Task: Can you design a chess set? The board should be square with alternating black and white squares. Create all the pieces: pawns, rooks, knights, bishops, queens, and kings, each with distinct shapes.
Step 737:
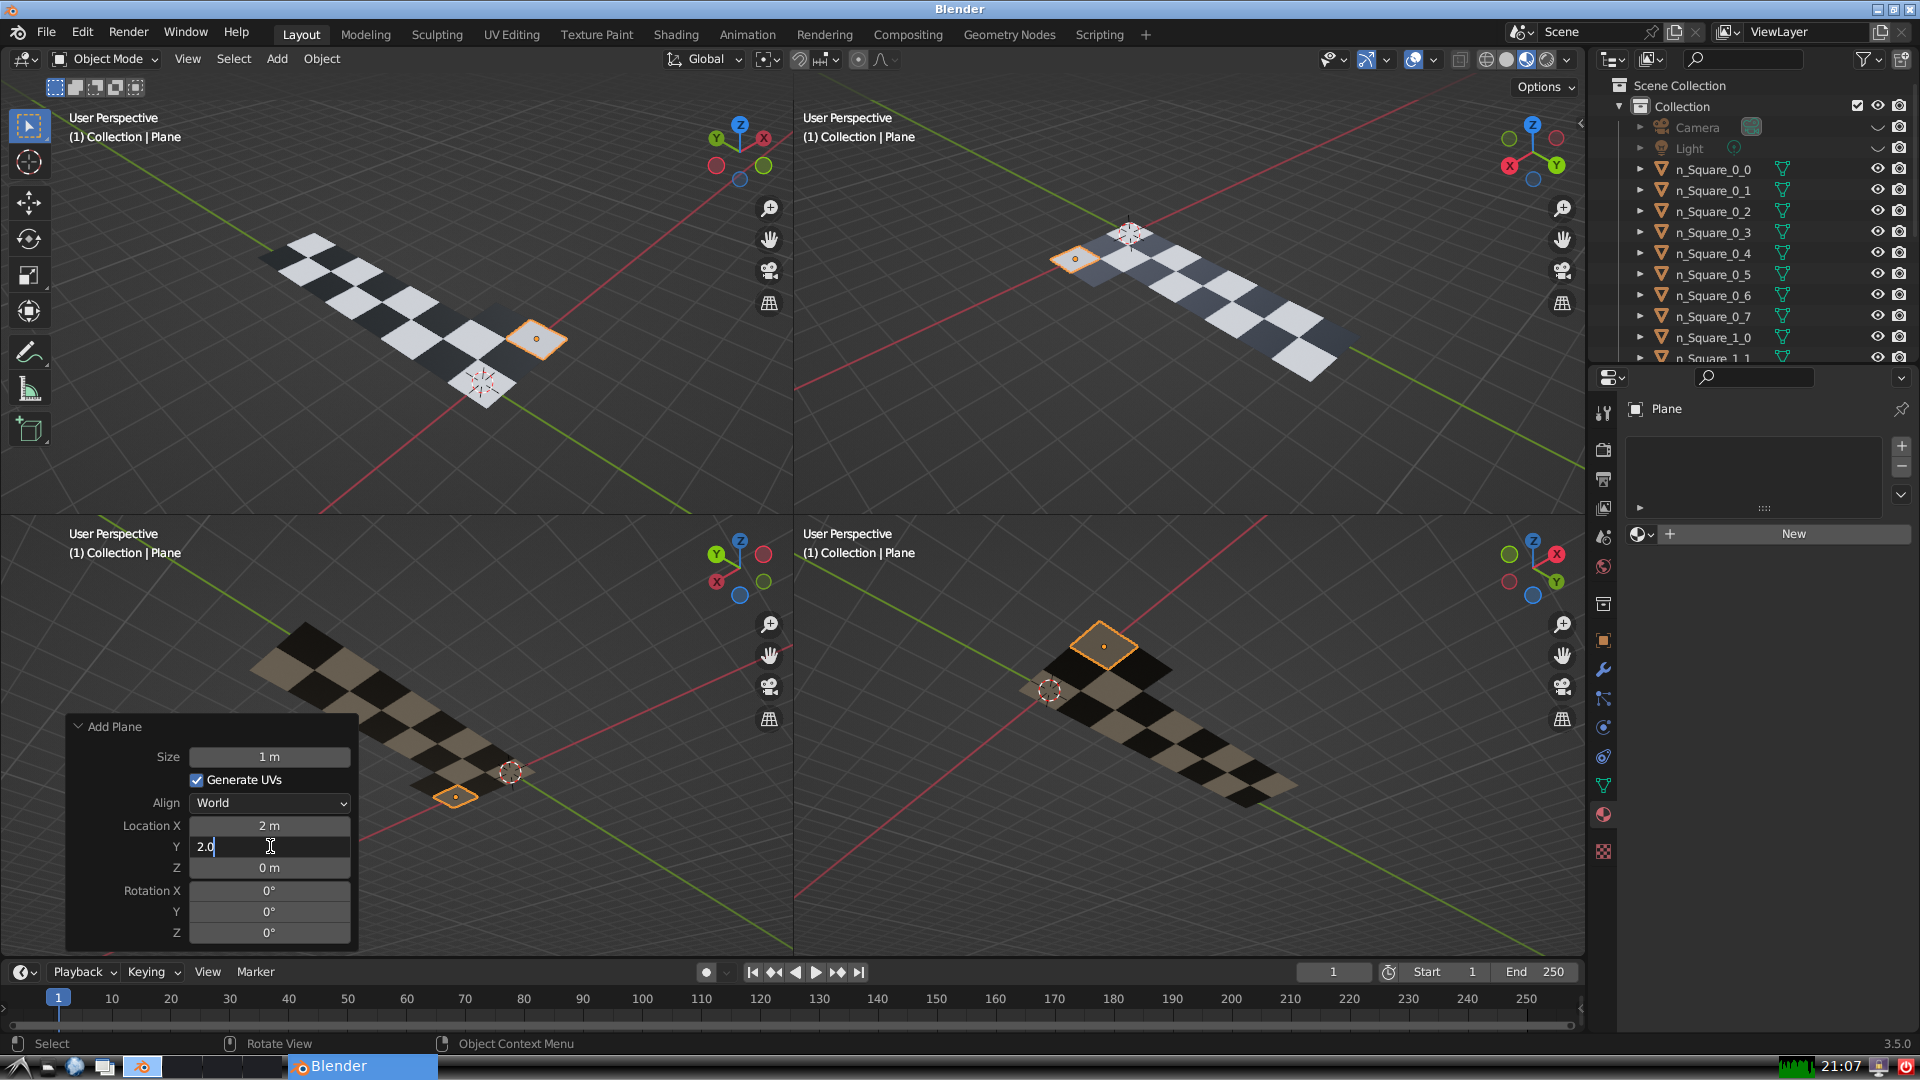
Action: {"key_press": ['Return']}